Question: I'm working on a color image segmentation in HSV color space using Matlab fuzzy toolbox.
the goal is to read an RGB image->convert to hsv->use H,S,V values as an input for fuzzy system and then find which class(here is our 16 constant output color) does this pixel belongs.
here is the fuzzy system :

"The reasoning procedure is based on a zero-order Takagi-Sugeno model, so that the consequent part of each fuzzy rule is a crisp discrete value of the set{Black, White, Red, Orange,etc}.
Since this model has 10 fuzzy sets for Hue, 5 for Saturation and 4 for Value, the total number of rules required for this model is 10*5*4=200".(1)
when I use this line in my program to get output value
'''
segimg=reshape(evalfis([h s v],hsvRuleSugeno),imgh,imgw);
'''
the out put is not any of my constant classes, because it uses centroid for defuzzification and as you see below I can't rely on it, as an output !
<URL>
I search many papers and websites but I think it's so simple that no one explained it! I'm missing something or probably i don't have enough knowledge would you please help me to understand this problem ?
reference:
(1): Human Perception-based Color Segmentation Using Fuzzy Logic,Lior Shamir Department of Computer Science, Michigan Tech.
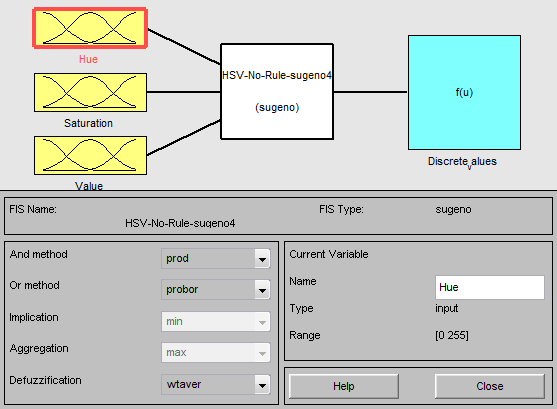
Answer: The paper explains the computation process in section 2.3. You do not need non-discrete or centroid value as obtained from 'evalfis'. I'm assuming you have made all the rules which must be giving one of the 16 classes as output. That means each each output class is associated with at least one rule. According to the paper, you need to:
1. Make 16 groups containing rules associated to each output class. One group for yellow, one for white and one for black so on...
2. Calculate the strength of each and every rule.
3. For each group, find summation of strength value of all the rules contained in that group.
4. Then find the group with maximum cumulative sum of strength of its contained rules.
To achieve this, we cannot rely on centroid based defuzzified value. I checked the documentation on 'evalfis' and below is script that should be able to perform above algorithm. Idea is to collect strength of each rule, order the rules into groups based on rule's output class, then find summation of each group and find maximum.
'''
[output, IRR, ORR, ARR] = evalfis(input, fismat)
m = cat(2, ORR, ARR);
m = sortrows(m, 1)
r = [];
for l = 2 : size(m, 1)
if m(l, 1) ~= m(l - 1, 1)
r = cat(1, r, m(l - 1, :));
else
m(l, 2) = m(l, 2) + m(l - 1, 2);
end
end
if size(m, 1) >= 2
r = cat(1, r, m(size(m, 1), :));
end
% r now contains the final class to be choosen
disp(r)
'''